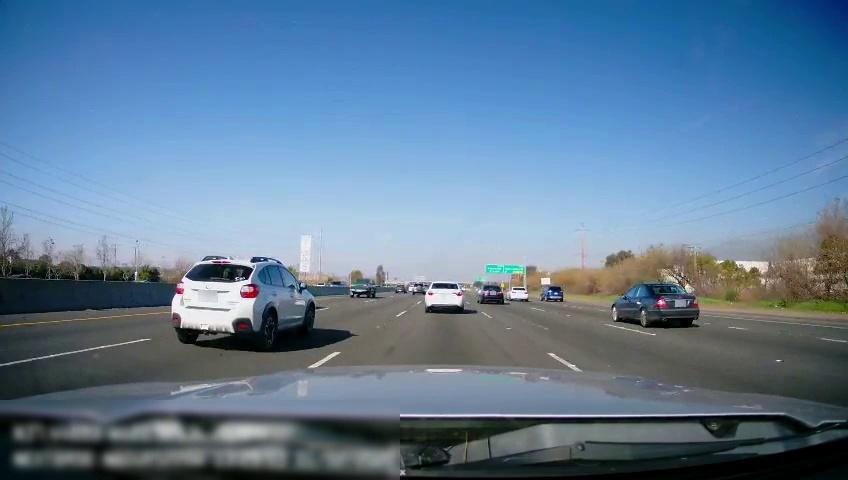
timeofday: Day
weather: Sunny
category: Drivable Space
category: Vehicles | Car
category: Vehicles | Car
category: Vehicles | Car
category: Vehicles | Car
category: Vehicles | Car
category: Vehicles | Car
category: Vehicles | Car
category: Vehicles | SUV
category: Vehicles | Car
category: Vehicles | Truck
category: Vehicles | SUV
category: Vehicles | Car
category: Lanes | Current Lane
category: Lanes | Current Lane
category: Lanes | Alternate Lane
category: Lanes | Alternate Lane
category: Lanes | Alternate Lane
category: Lanes | Alternate Lane
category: Lanes | Alternate Lane
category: Traffic | Signs
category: Traffic | Signs
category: Traffic | Signs
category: Traffic | Signs